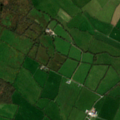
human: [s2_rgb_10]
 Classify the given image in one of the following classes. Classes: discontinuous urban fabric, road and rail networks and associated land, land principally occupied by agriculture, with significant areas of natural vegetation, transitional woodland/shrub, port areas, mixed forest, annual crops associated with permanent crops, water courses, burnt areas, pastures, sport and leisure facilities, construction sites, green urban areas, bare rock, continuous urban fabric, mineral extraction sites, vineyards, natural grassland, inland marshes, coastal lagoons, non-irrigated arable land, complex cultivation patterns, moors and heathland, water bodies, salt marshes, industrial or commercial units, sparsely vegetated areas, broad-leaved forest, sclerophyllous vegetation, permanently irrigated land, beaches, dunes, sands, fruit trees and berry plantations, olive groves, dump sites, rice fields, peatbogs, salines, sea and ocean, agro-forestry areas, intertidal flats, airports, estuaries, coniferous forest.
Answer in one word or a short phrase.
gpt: pastures, land principally occupied by agriculture, with significant areas of natural vegetation